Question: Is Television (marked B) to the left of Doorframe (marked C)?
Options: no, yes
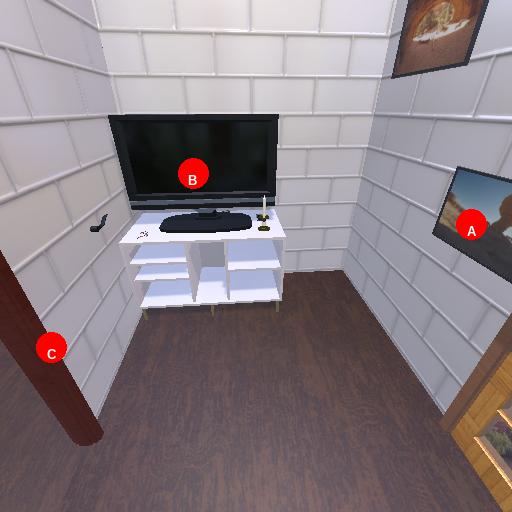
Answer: no